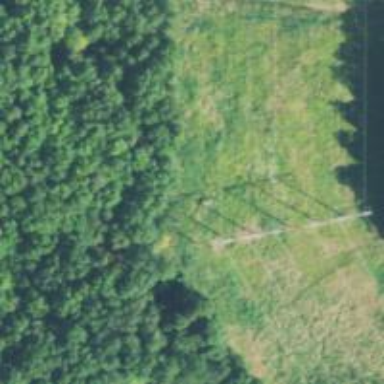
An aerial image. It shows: Triple pole H-frame tower used for power transmission.